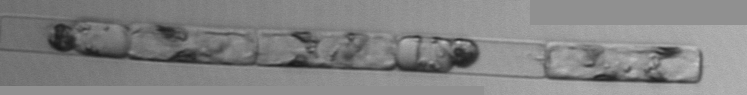
Label: Guinardia_delicatula_TAG_internal_parasite